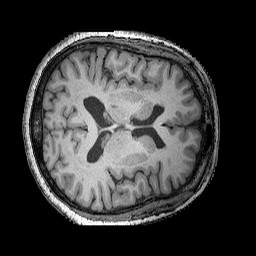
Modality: T1w
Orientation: axial
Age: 60
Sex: female
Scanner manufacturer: siemens
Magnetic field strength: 3 T
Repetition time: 2.25 s
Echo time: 0.00415 s